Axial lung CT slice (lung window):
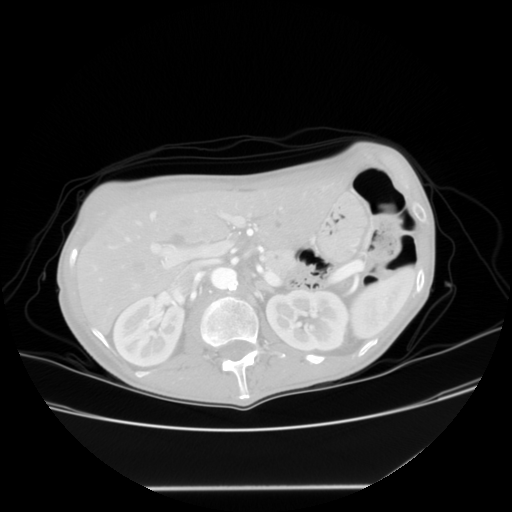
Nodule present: no